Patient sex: F
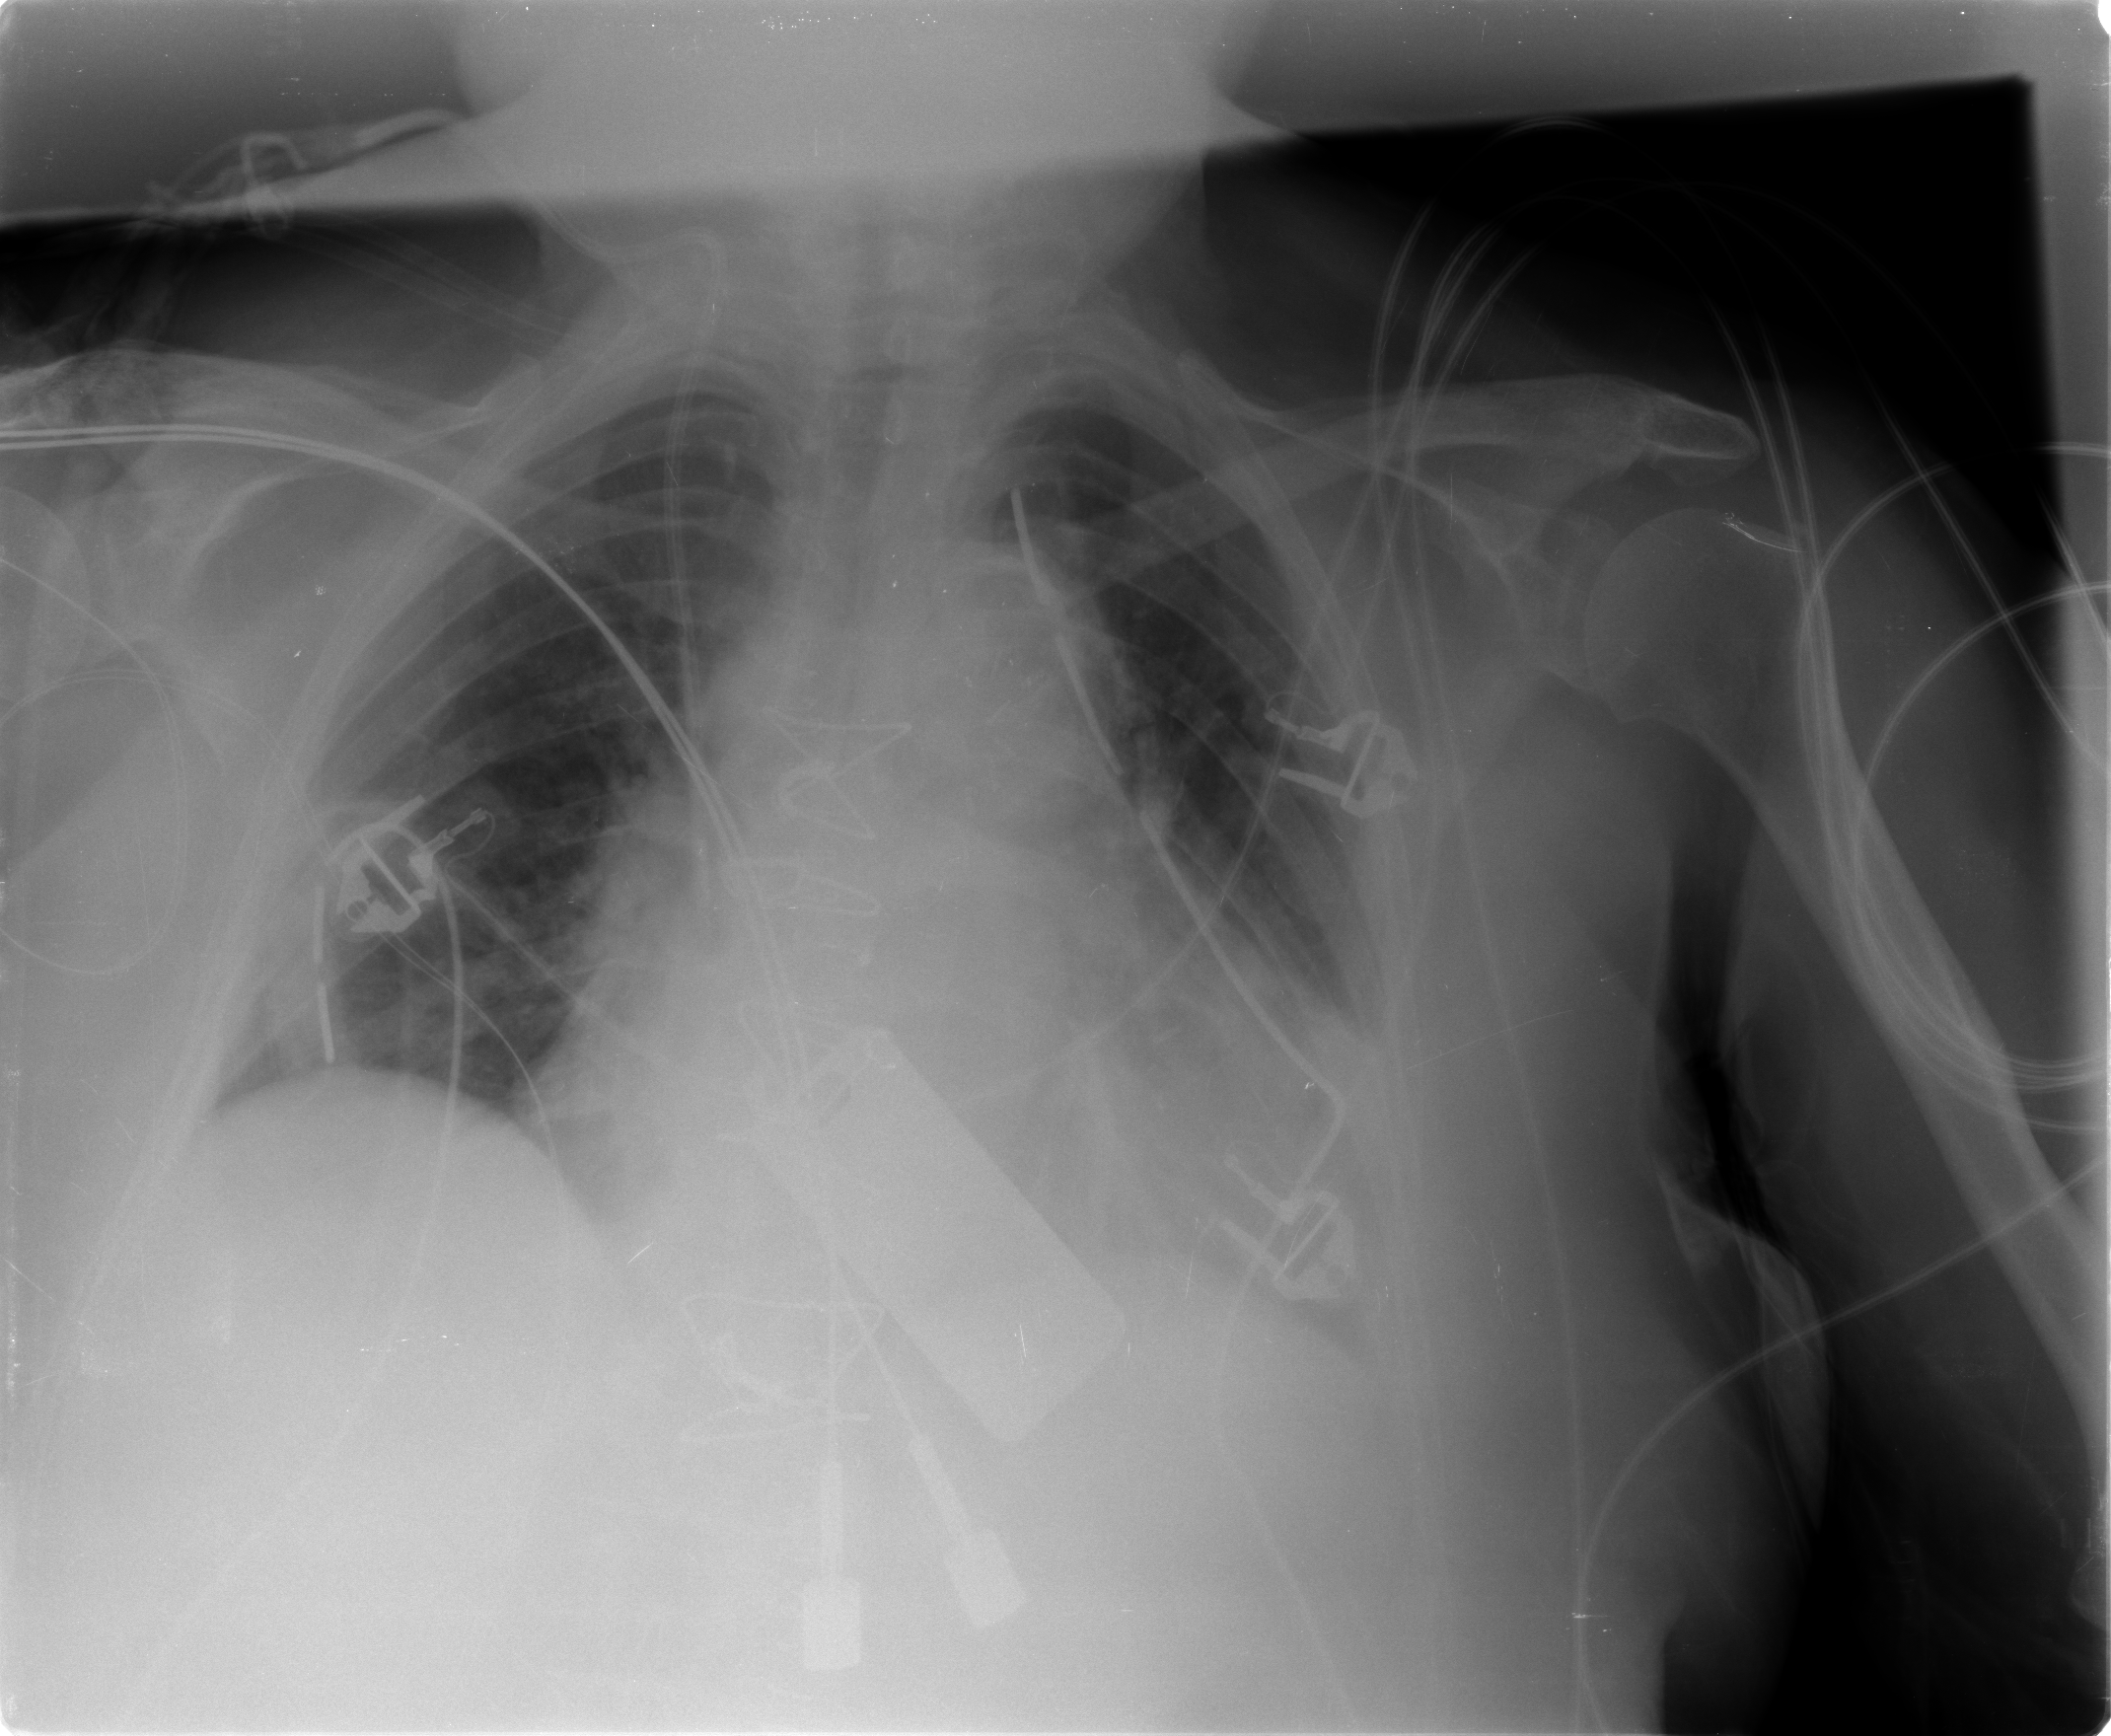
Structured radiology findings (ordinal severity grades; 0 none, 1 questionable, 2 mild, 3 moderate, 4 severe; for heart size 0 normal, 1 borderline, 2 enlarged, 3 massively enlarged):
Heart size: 1
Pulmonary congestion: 1
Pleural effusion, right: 0
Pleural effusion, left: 2
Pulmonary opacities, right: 0
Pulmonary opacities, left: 1
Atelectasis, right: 2
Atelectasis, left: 2